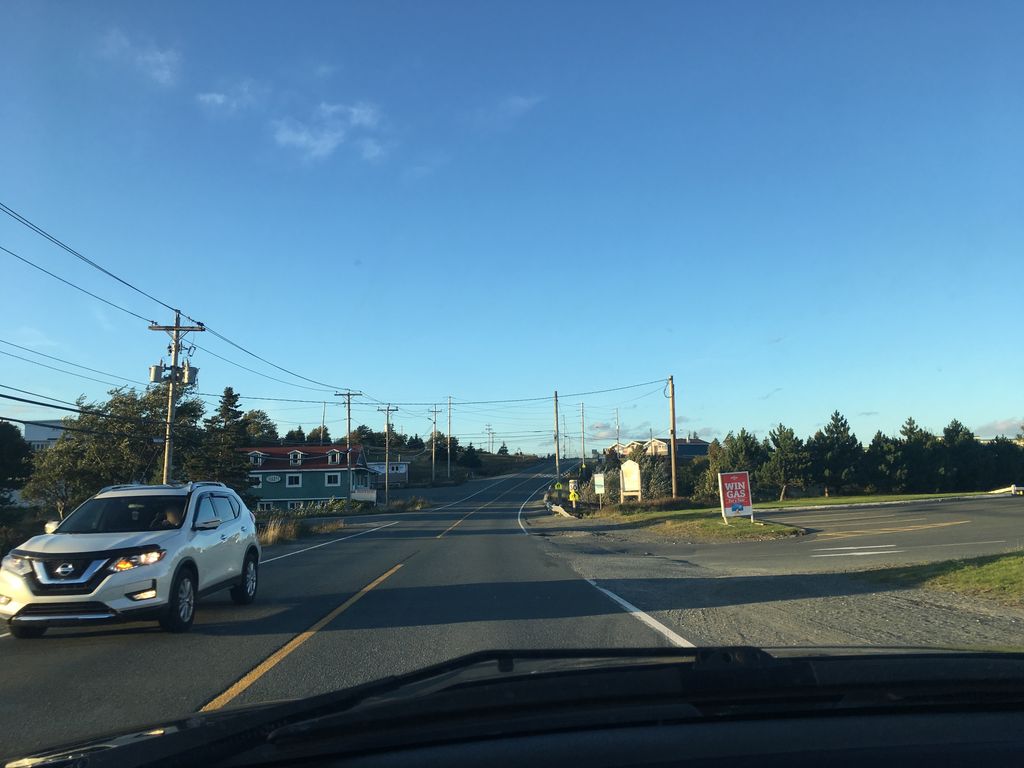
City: st_johns